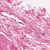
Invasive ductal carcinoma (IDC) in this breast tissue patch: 0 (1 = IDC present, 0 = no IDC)